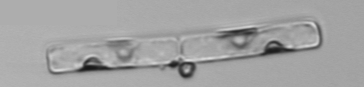
Label: Guinardia_delicatula